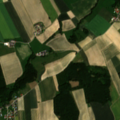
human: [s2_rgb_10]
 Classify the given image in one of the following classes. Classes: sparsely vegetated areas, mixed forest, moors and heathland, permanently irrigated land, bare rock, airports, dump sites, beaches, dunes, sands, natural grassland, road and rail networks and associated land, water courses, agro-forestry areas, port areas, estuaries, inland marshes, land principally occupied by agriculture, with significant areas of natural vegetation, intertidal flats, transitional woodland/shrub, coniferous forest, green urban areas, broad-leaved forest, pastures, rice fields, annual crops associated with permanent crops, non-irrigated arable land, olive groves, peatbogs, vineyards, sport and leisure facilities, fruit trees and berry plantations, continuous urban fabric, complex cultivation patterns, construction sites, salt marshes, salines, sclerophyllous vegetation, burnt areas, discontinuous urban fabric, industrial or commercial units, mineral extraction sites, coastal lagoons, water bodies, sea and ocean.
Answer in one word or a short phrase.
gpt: non-irrigated arable land, land principally occupied by agriculture, with significant areas of natural vegetation, coniferous forest